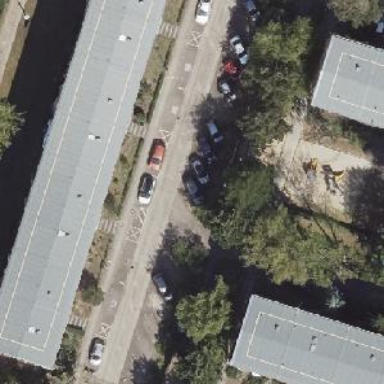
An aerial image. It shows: Living street with concrete surface. There is parallel parking on the right side and diagonal street-side parking on the left side.